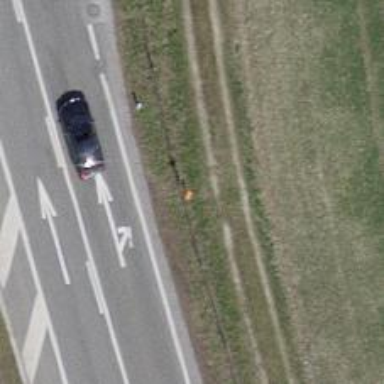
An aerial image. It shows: Aerial marker.